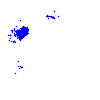
Particle: electron